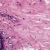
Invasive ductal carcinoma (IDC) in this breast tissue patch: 0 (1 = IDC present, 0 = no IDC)